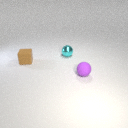
small purple rubber sphere to the right of small brown rubber cube